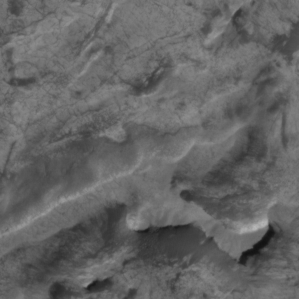
Label: non_frost